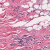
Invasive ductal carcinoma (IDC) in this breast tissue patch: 0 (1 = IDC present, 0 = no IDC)